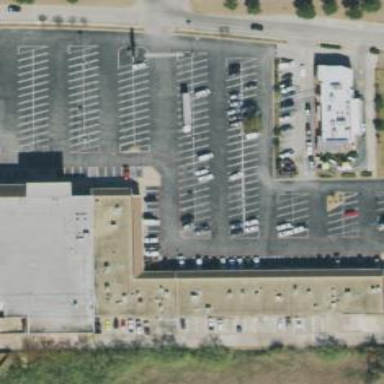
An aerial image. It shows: Retail building.